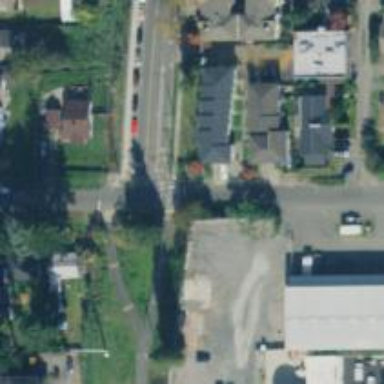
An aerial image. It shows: Residential road with sidewalk on the left side.